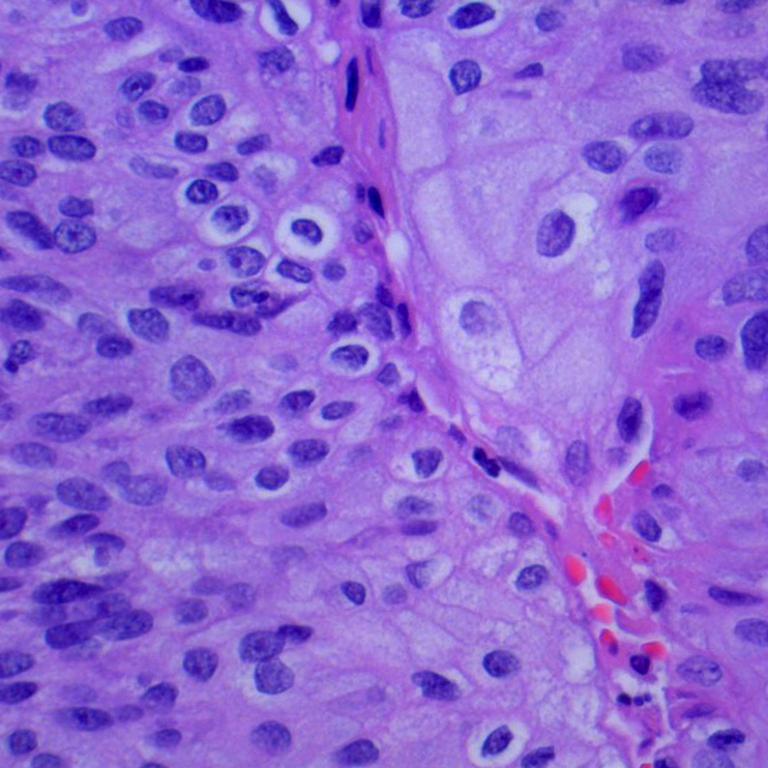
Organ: lung
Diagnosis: squamous carcinomas